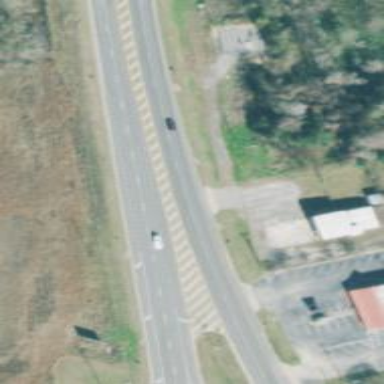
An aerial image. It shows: Asphalt dual carriageway at the trunk highway level.